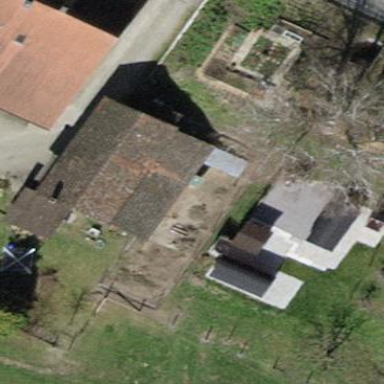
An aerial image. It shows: Shed.